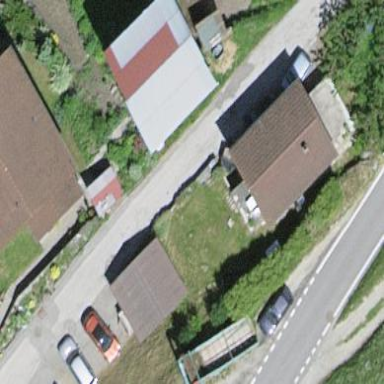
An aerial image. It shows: Simple and straightforward house.